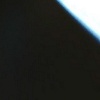
Label: space